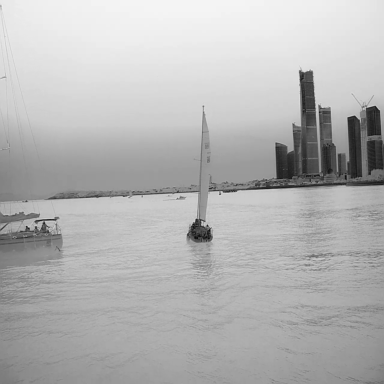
There are six objects shown in the infrared image, including two bulk_carriers, three sailboats, and a container_ship.